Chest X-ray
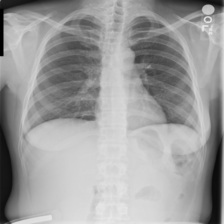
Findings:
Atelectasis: negative
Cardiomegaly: negative
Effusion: negative
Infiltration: negative
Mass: negative
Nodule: negative
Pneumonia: negative
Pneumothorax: negative
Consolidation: negative
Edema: negative
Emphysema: negative
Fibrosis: negative
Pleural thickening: negative
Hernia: negative